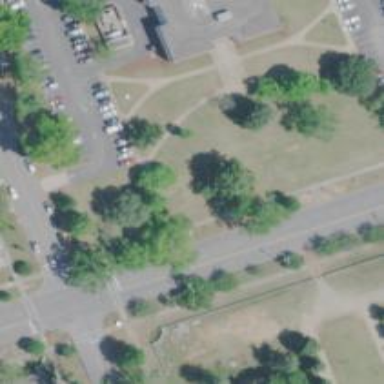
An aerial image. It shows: Park located in historic district.